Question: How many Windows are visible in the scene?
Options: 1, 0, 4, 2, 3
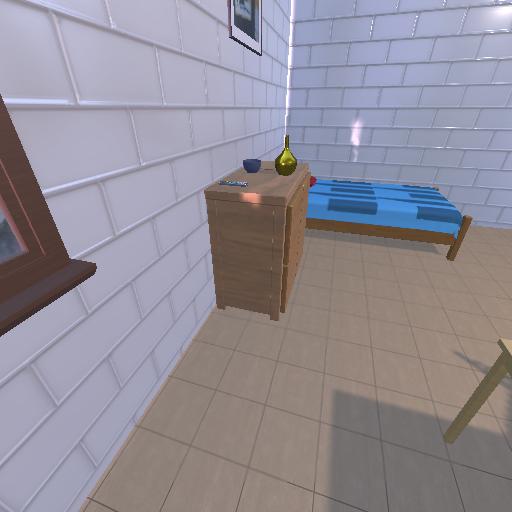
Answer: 1